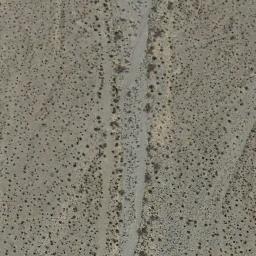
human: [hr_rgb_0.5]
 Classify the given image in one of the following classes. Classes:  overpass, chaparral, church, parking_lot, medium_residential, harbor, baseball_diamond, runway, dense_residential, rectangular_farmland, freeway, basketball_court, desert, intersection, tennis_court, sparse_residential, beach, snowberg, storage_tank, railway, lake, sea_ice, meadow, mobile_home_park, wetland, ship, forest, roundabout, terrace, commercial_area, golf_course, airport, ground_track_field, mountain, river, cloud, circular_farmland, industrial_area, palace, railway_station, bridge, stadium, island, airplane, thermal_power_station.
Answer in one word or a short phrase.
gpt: chaparral